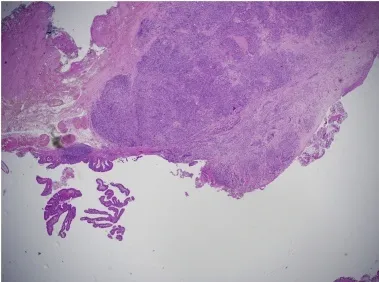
(a) Specimen shows high grade, poorly-differentiated small cell NEC (left) and adenocarcinoma (right) (H&E x20).
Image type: pathology (h&e)